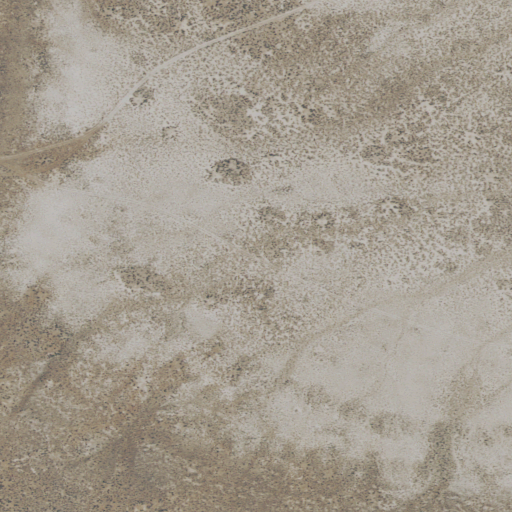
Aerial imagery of plain(s) in Oregon named Hawksy Walksy containing only shrub